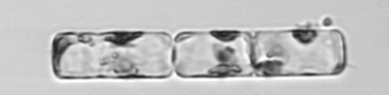
Label: Guinardia_delicatula